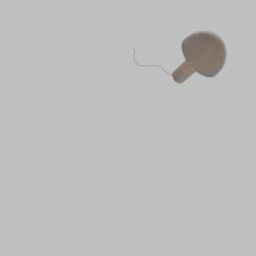
Label: lighting